Question: I have a plot like the one below created using 'ggplot2', which has three facet panels.

However, I would like to have, say two shades of red in the left panel, two shades of green in the middle panel, and two shades of blue in the right panel. So in other words, the two ribbons in each panel differ in their colors, and the colors between panels also differ. But I haven't figured out a way to do it. The code I used to obtain the code is below. 'factor1' is a 2-level variable, and 'factor2' is a 3-level variable. Thanks in advance for your help!
'''
ggplot(dataset, aes(x = window, group=factor1)) +
facet_grid(.~factor2) +
geom_line(aes(y=fit), alpha=0.8, colour="gray20") +
geom_ribbon(aes(ymin=fit - 1.96*se, ymax=fit+1.96*se, fill=factor1), alpha=0.7) +
geom_vline(xintercept=0, colour="gray20") +
geom_vline(xintercept=4, colour="red", size=.1) +
geom_hline(xintercept=0, colour="black",size=.1, linetype="dashed") +
theme(panel.background=element_rect(fill="white", colour="black")) +
theme(panel.grid.major=element_blank(),
panel.grid.minor=element_blank())
'''
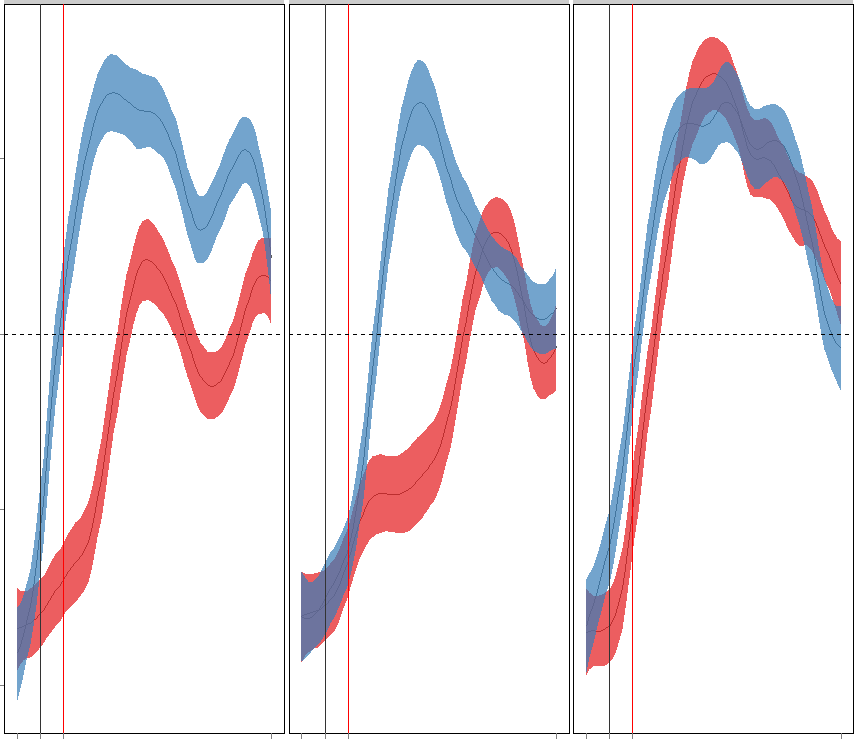
Answer: You can specify variable interactions to vary colors. You need to define the color palette manually to get the shading you want:
'''
ggplot(dataset, aes(x = window, group=factor1)) +
facet_grid(.~factor2) +
geom_line(aes(y=fit), alpha=0.8, colour="gray20") +
geom_ribbon(aes(ymin=fit - 1.96*se, ymax=fit+1.96*se, fill=factor1:factor2), alpha=0.7) +
geom_vline(xintercept=0, colour="gray20") +
geom_vline(xintercept=4, colour="red", size=.1) +
geom_hline(xintercept=0, colour="black",size=.1, linetype="dashed") +
theme(panel.background=element_rect(fill="white", colour="black")) +
theme(panel.grid.major=element_blank(),
panel.grid.minor=element_blank())
'''